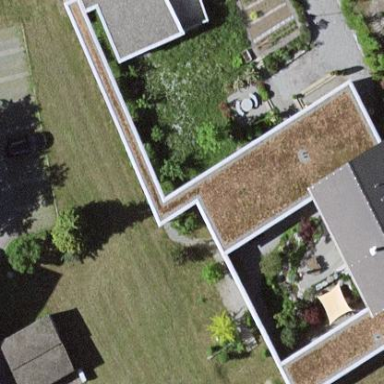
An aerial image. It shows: View of roof of building.